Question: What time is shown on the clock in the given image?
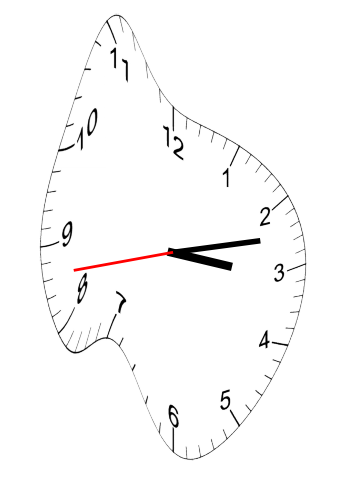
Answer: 03:12:43